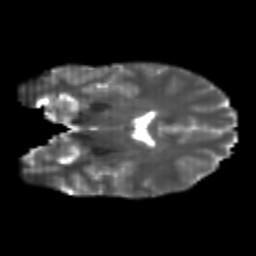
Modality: T2w
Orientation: coronal
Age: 22
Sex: male
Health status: healthy
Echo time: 0.074 s